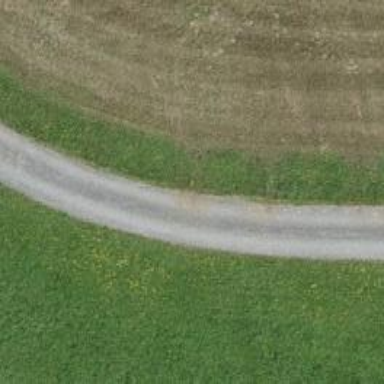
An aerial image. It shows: Well-maintained track road of grade 1.